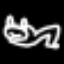
Label: frog